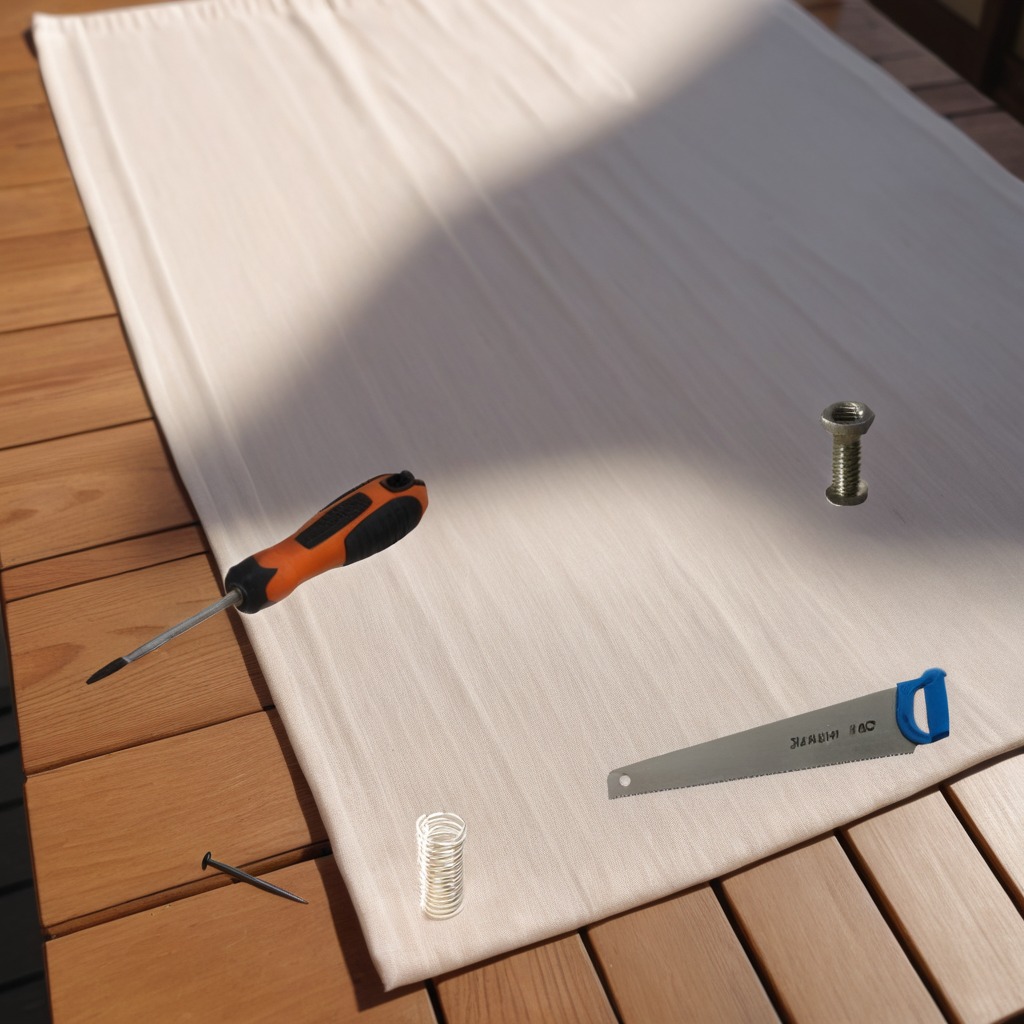
A metal machine screw, an iron nail, a coiled metal spring, a handheld metal saw, and a screwdriver are lying on a wooden table.